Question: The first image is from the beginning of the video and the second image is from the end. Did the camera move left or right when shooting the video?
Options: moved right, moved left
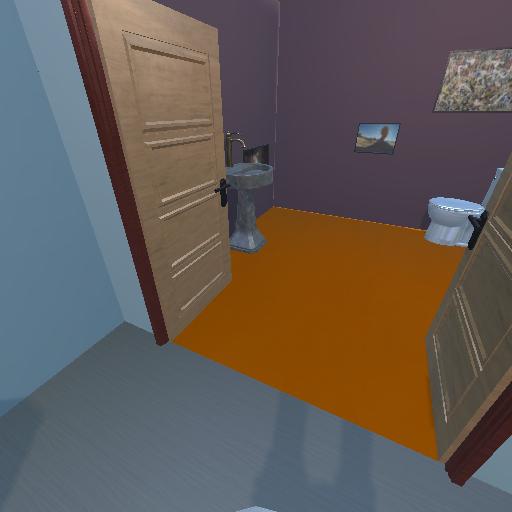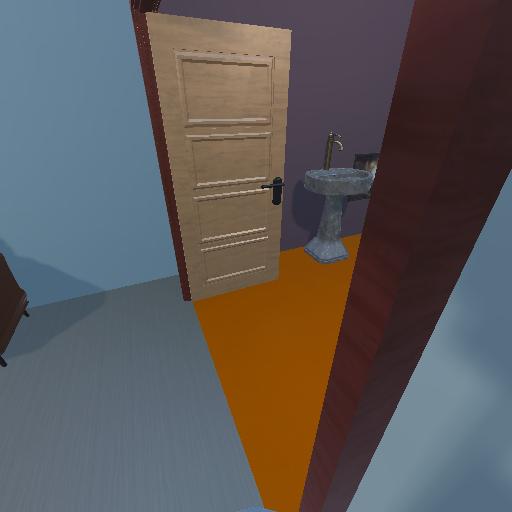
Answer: moved right